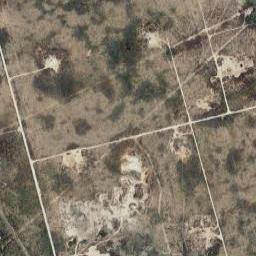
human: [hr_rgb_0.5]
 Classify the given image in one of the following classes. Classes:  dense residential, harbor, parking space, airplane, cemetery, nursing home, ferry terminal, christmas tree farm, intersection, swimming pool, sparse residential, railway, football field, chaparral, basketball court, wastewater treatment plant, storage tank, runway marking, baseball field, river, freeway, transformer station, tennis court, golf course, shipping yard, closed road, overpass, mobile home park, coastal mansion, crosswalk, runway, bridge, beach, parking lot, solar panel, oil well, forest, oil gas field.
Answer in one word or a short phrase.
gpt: oil gas field